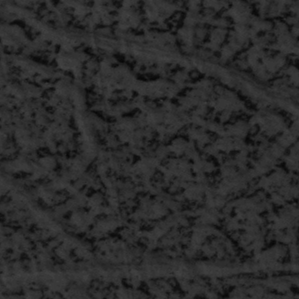
Label: frost